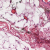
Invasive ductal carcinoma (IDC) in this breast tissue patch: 0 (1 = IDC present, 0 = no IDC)